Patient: sex M, age 29
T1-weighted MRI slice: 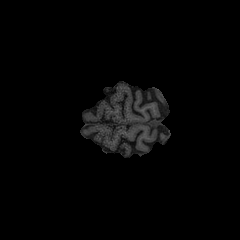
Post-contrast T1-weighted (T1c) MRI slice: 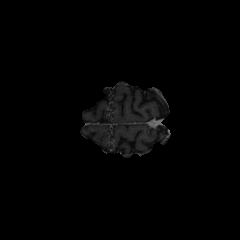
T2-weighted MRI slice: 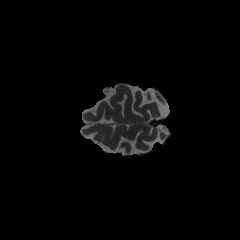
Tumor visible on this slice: no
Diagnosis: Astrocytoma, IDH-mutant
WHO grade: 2